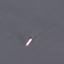
Land use / land cover: SeaLake